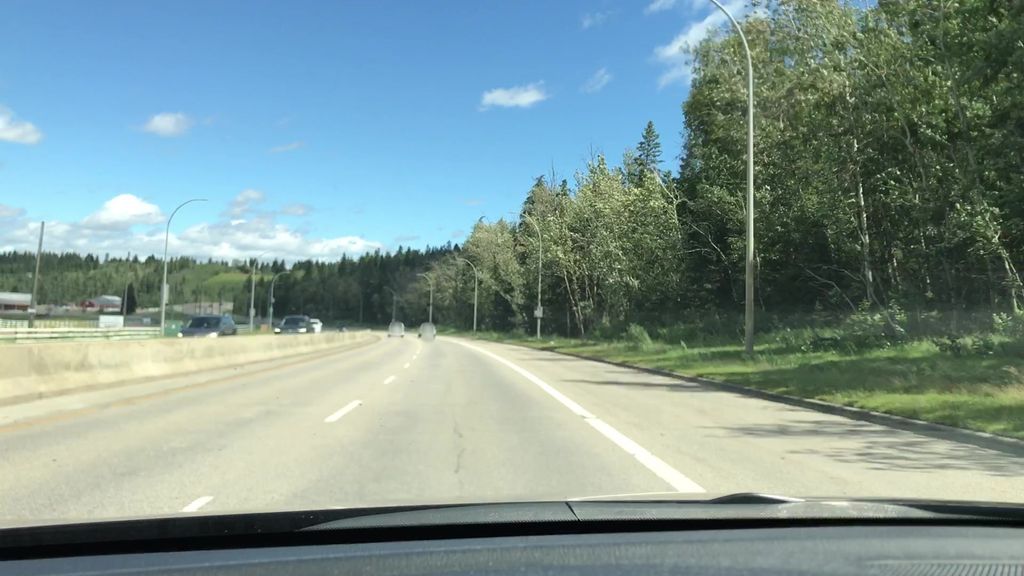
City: edmonton